Field crop: maize
Growth stage: 2
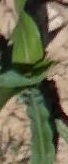
Species: maize